Question: I'm new to grails, the problem arises when notified about a change and registration database has an accent, does not show it correctly.
'''
flash.message = message(code: 'default.updated.message', args: [message(code: 'GiroComercial.label', default: 'GiroComercial'), giroComercialInstance.giroComercial])
'''
'''
default.updated.message={0} {1} Actualizado
'''

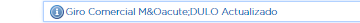
Answer: If you have html entities in your messages, you'll need
'''
${raw(flash.message)}
'''
In your gsp
Be careful though, if you're displaying user input in your messages, as this might expose you to injection